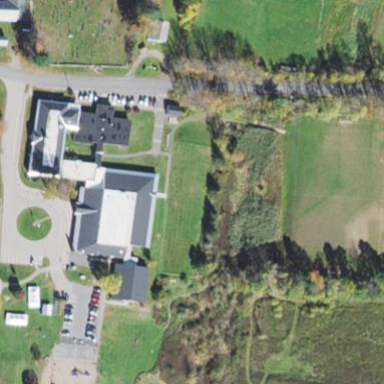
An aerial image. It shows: School.